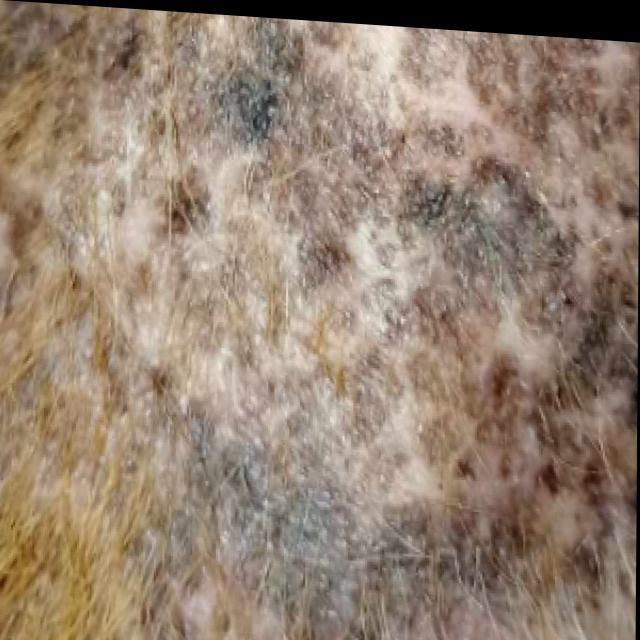
Canine demodicosis (Demodex mange) — caused by Demodex canis mites. Presents with alopecia, follicular papules, pustules, and comedones. Often localized on face and forelimbs.